Question: I'm learning spring boot recently and I use angular as the frontend. I'm tired of the thymeleaf, so I try to load the html5 without the module (I put the html, css and js in the package 'resource/static'). I can load the 'index.html' only when I enter the specific URL 'http://localhost:8080/index.html' instead of the 'http://localhost:8080/'.

How can I directly get the index with 'http://localhost:8080/'?
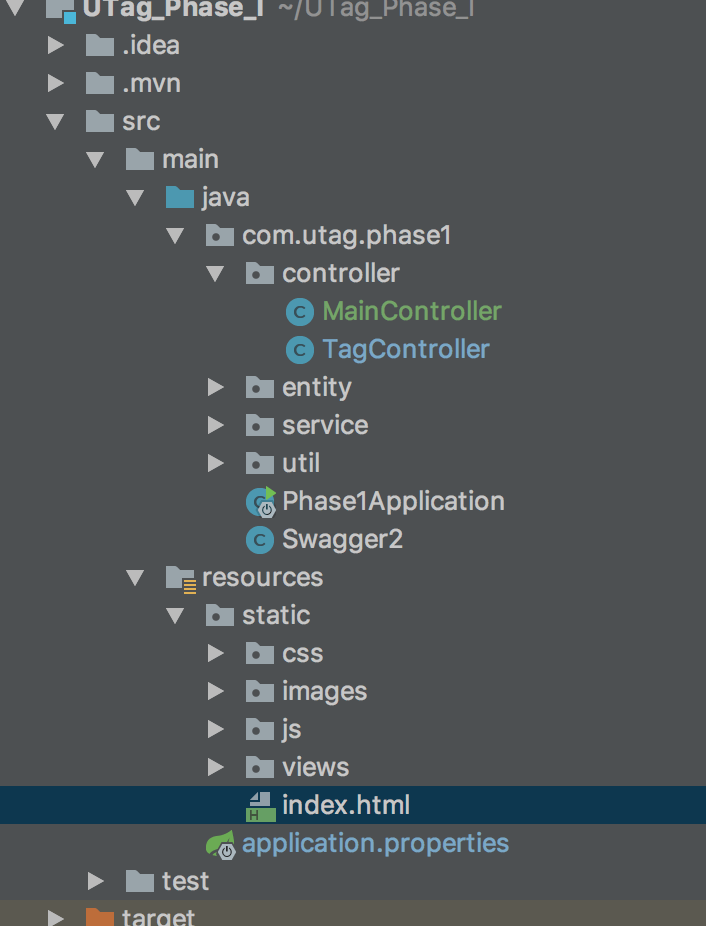
Answer: Just add a controller which serves 'index.html' on '/':
'''
@GetMapping("/")
public String index() {
return "/resources/static/index.html";
}
'''